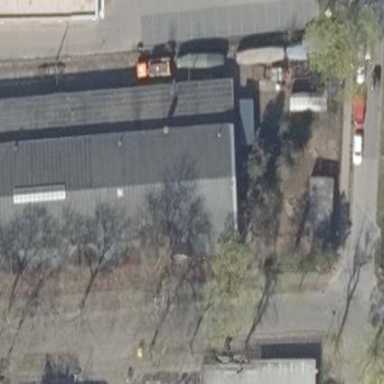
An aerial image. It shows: Building used as tram vehicle depot.